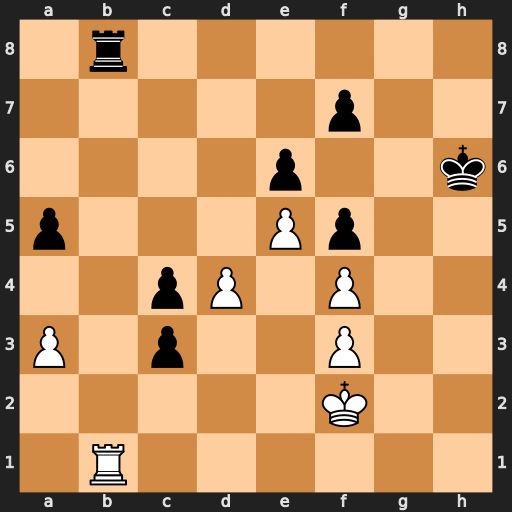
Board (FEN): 1r6/5p2/4p2k/p3Pp2/2pP1P2/P1p2P2/5K2/1R6
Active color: w
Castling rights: -
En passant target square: -
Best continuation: Rxb8 c2 Rh8+ Kg7 Rh1